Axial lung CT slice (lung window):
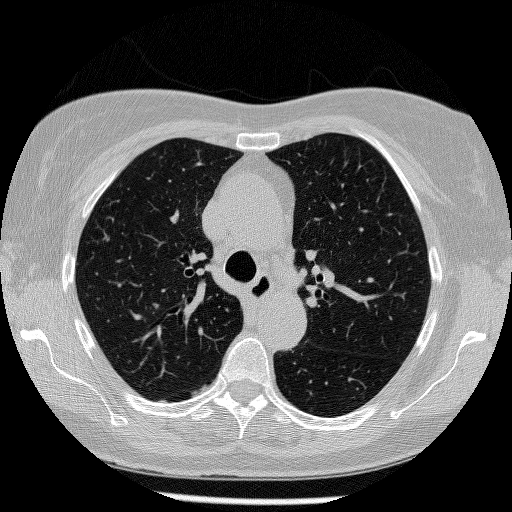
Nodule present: no